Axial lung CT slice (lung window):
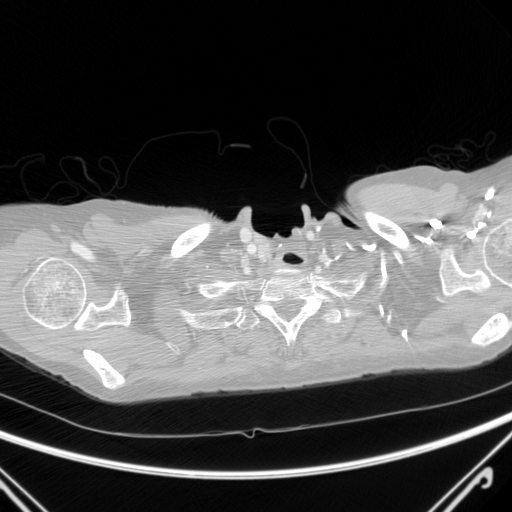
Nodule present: no